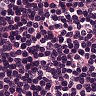
Metastatic tissue present: no